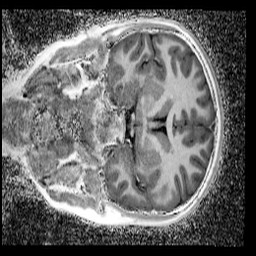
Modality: UNIT1_denoised
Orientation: coronal
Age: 10
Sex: female
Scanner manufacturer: siemens
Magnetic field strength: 3 T
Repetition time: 4 s
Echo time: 0.00299 s